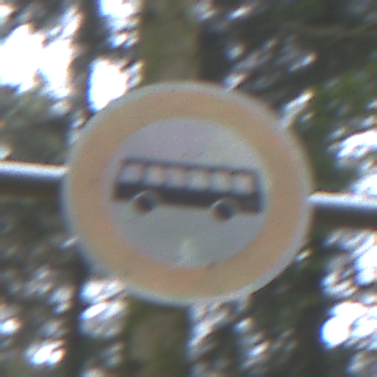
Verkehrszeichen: VerbotKraftomnibusse
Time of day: Midday
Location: Outdoor (Nature)
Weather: Overcast
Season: NotSpecified
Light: Natural